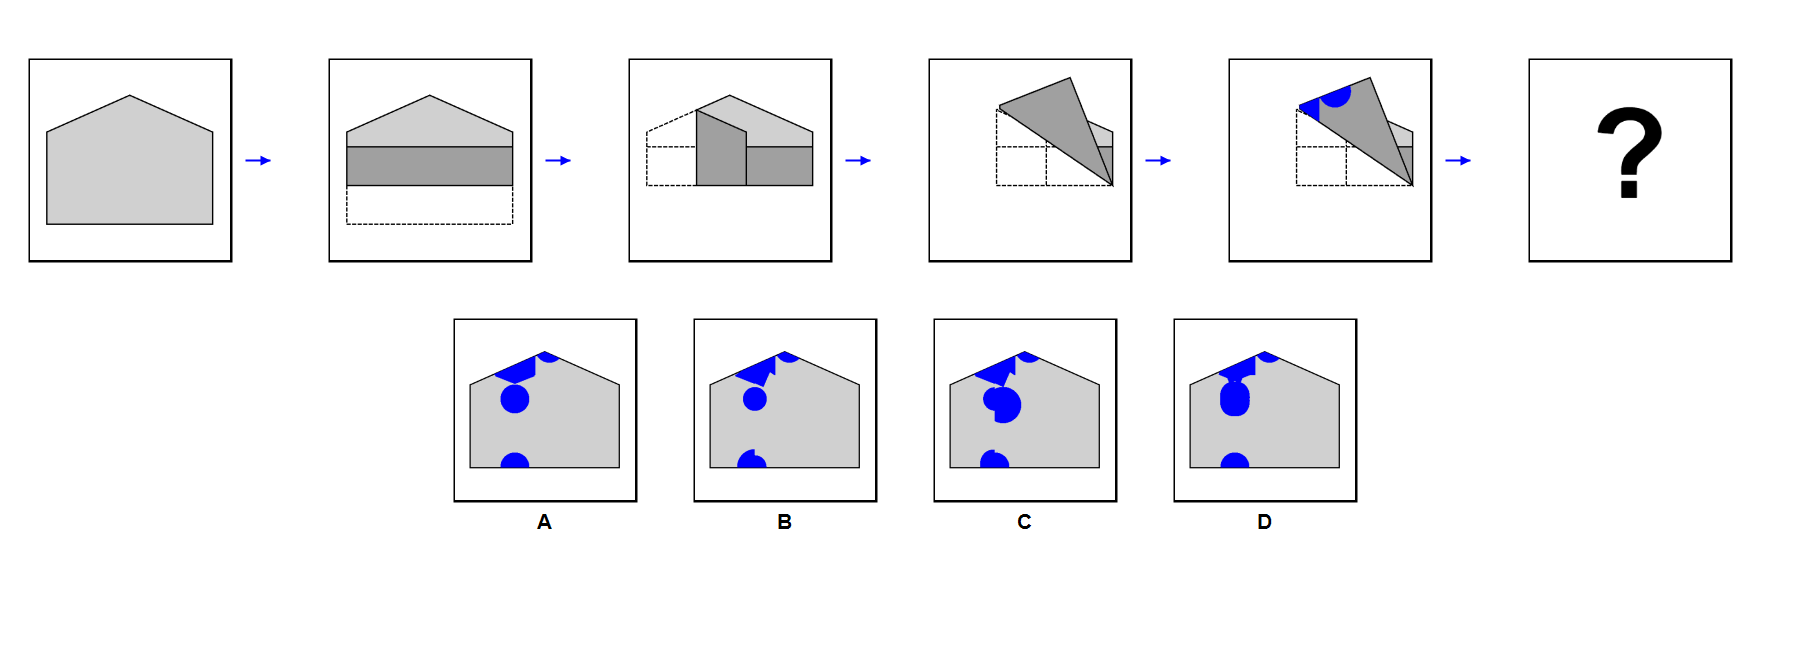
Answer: A